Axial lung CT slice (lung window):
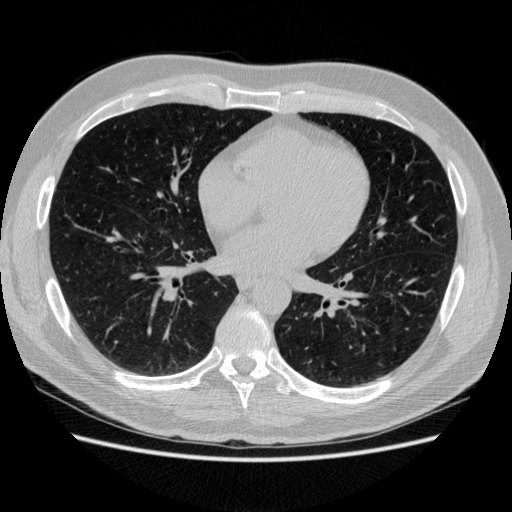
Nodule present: no